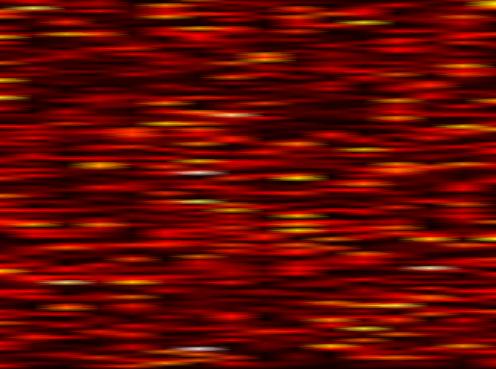
Label: UFMC